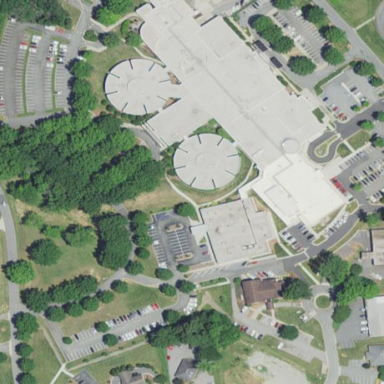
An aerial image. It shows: Hospital providing healthcare services.